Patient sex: M
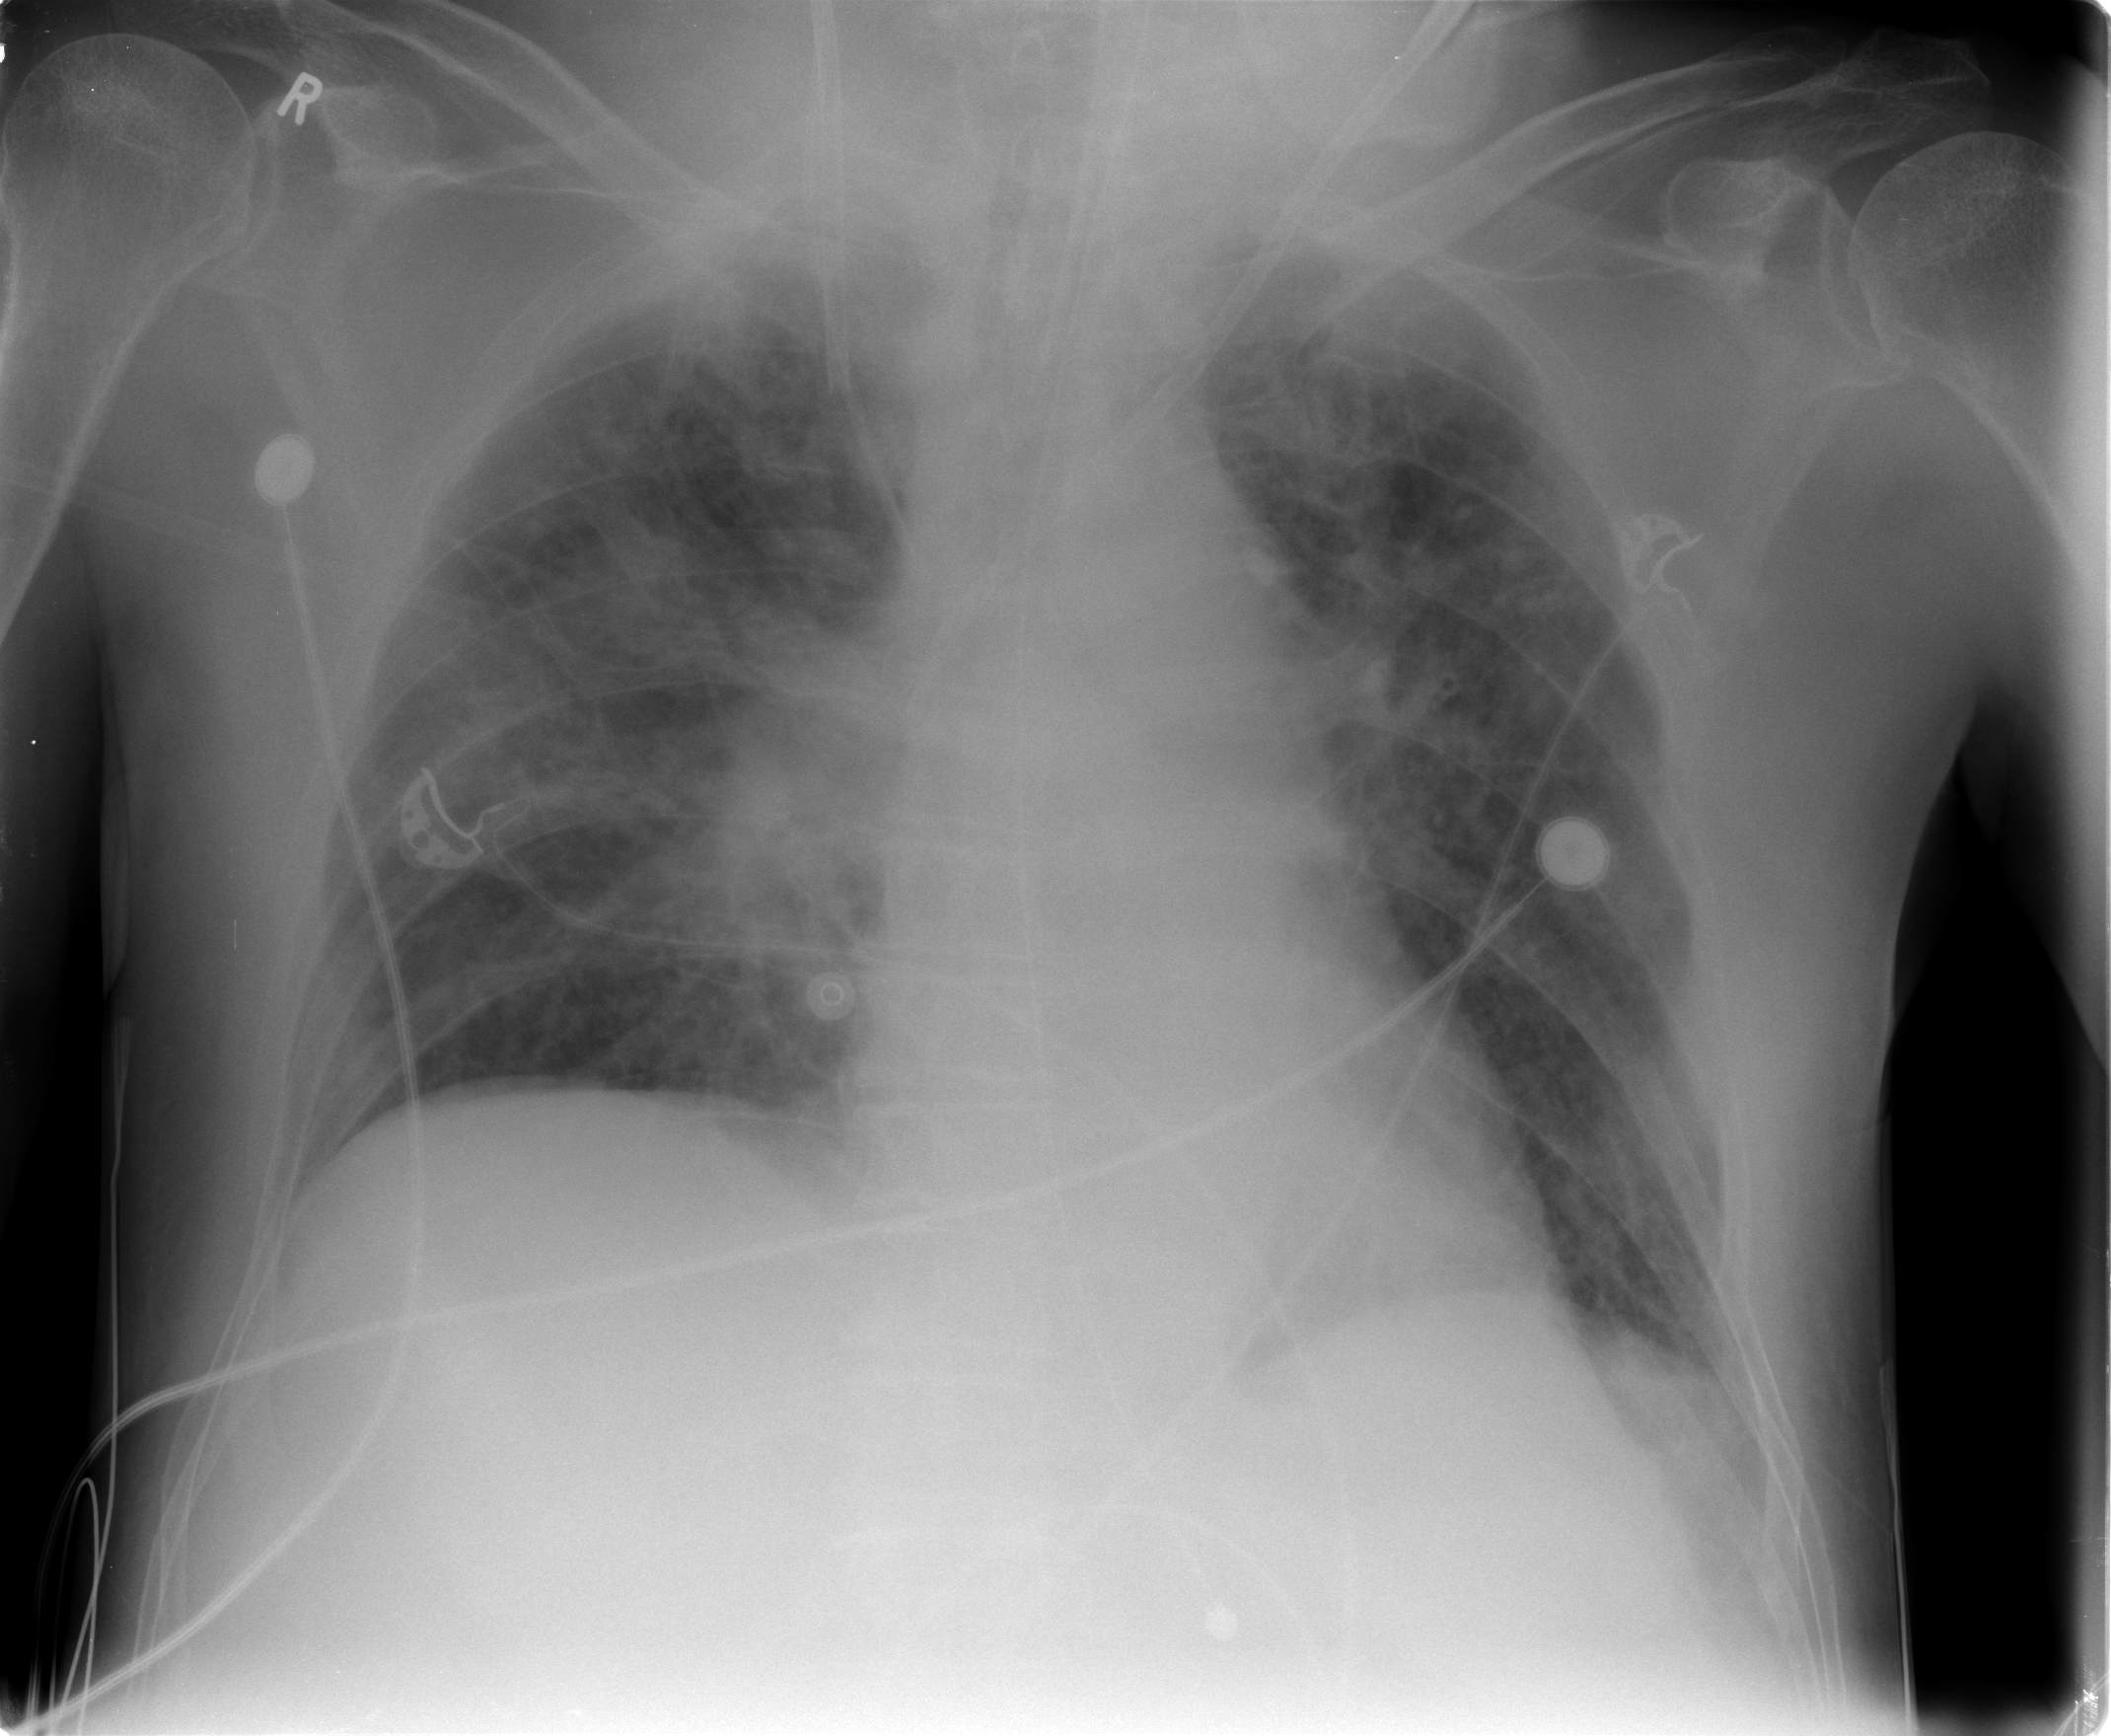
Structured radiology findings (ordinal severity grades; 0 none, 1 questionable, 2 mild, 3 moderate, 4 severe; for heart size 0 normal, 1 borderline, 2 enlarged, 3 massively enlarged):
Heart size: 0
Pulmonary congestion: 0
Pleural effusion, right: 0
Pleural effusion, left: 0
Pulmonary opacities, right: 2
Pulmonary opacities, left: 2
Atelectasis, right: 2
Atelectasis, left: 1